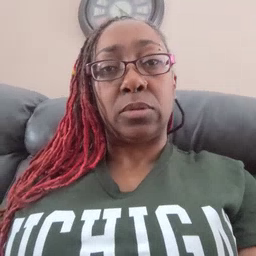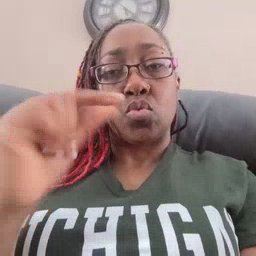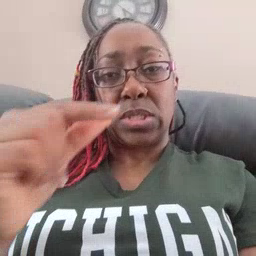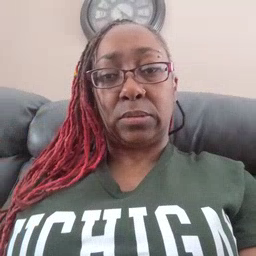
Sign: green